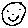
Label: smiley face